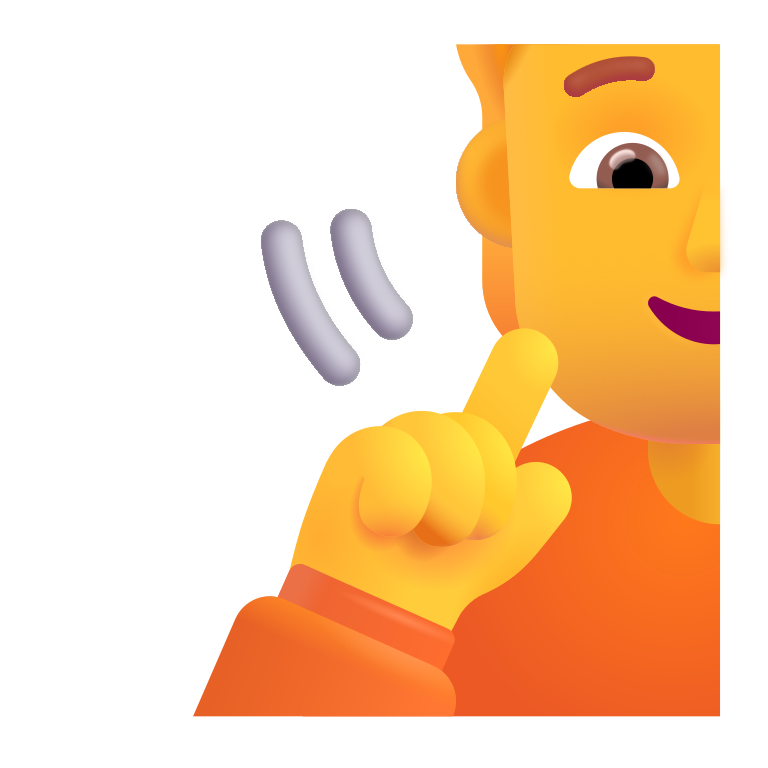
person deaf color default